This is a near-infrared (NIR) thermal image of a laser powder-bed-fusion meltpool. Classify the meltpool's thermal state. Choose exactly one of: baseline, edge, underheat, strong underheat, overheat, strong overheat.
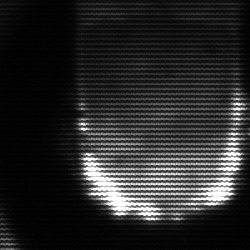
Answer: baseline